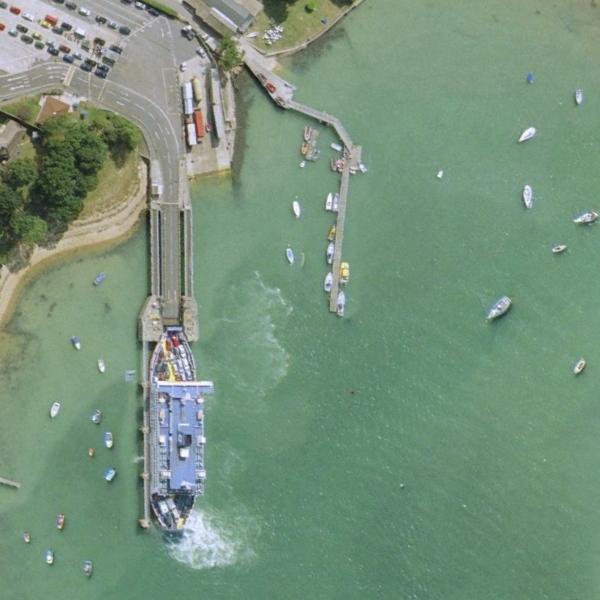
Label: Port